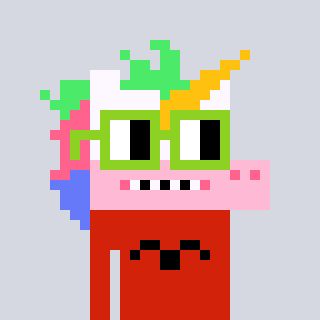
a pixel art character with square light green glasses, a unicorn-shaped head and a red-colored body on a cool background